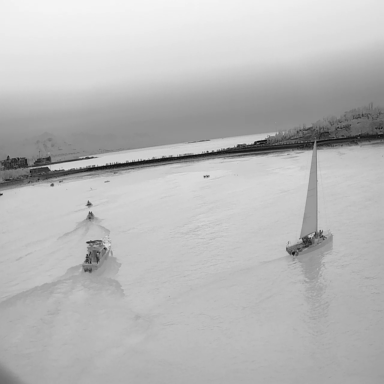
There is a sailboat in the infrared image.